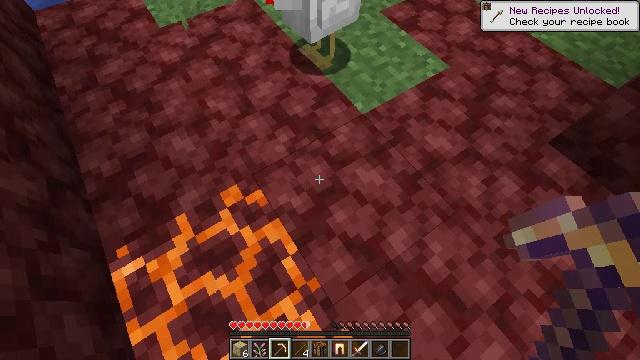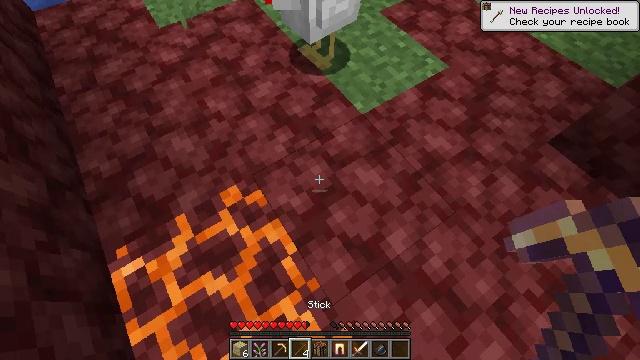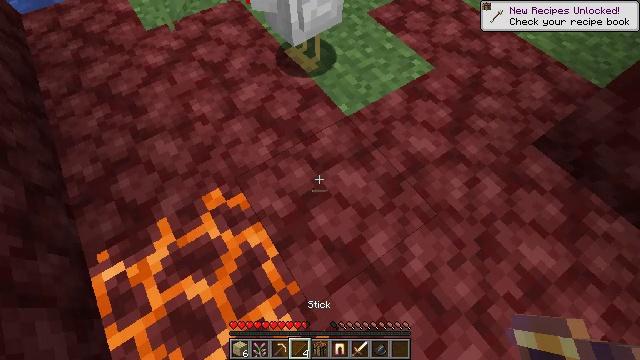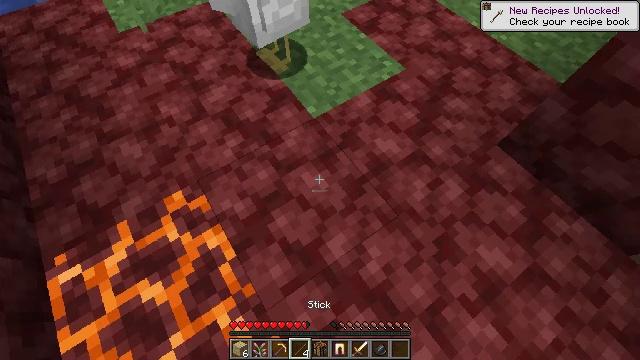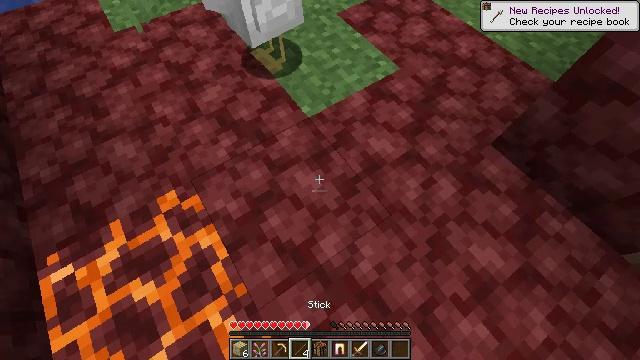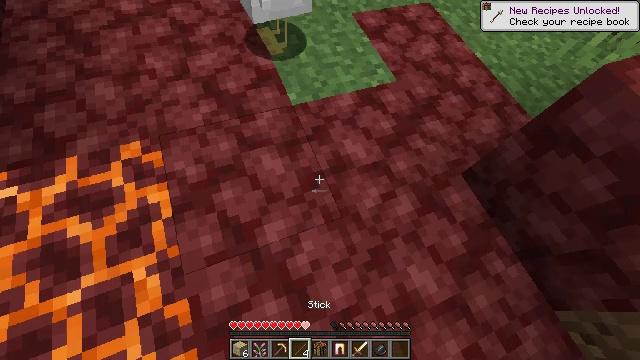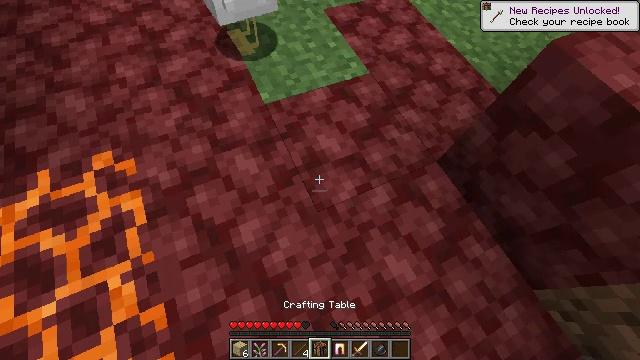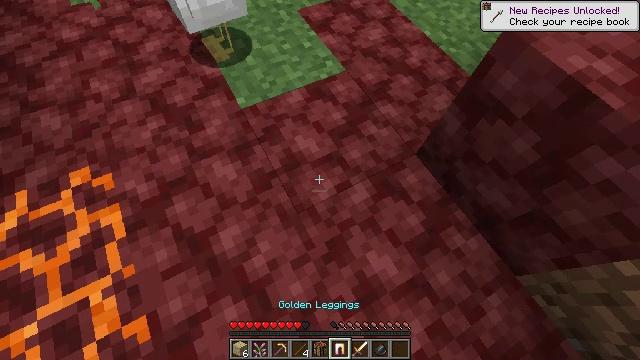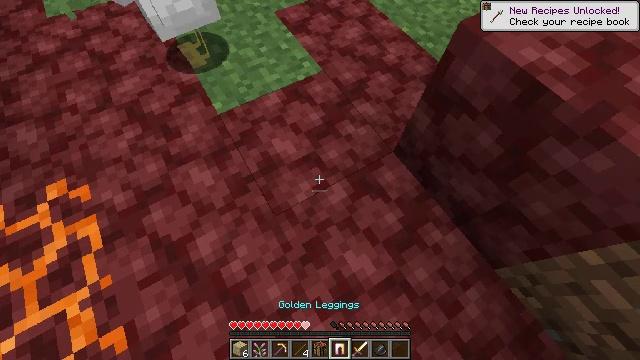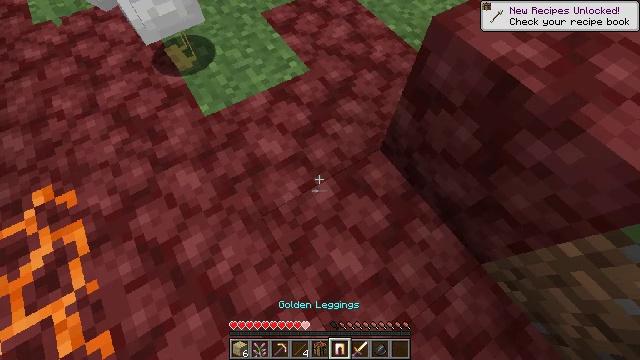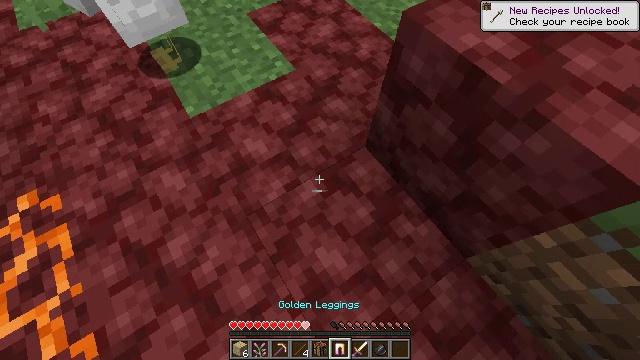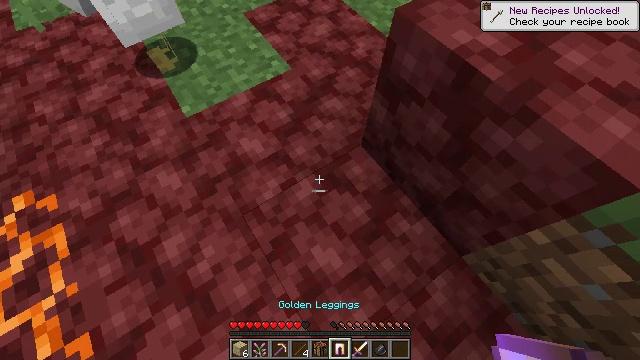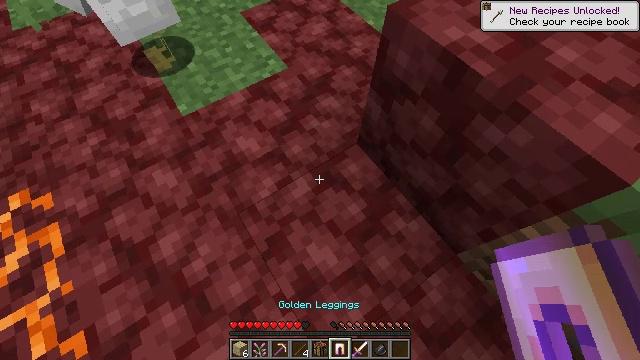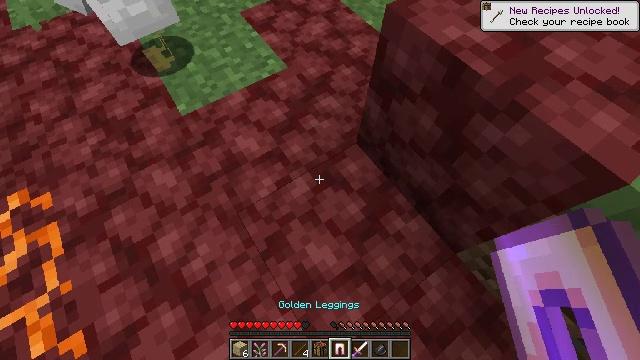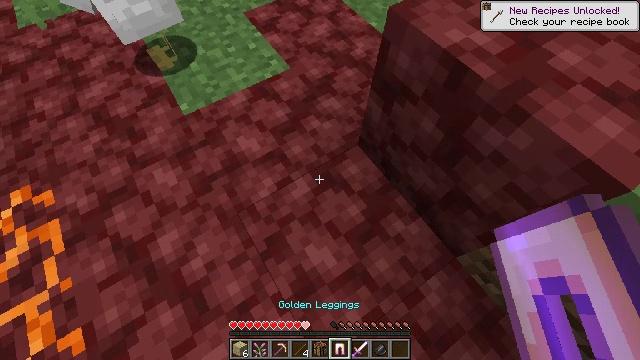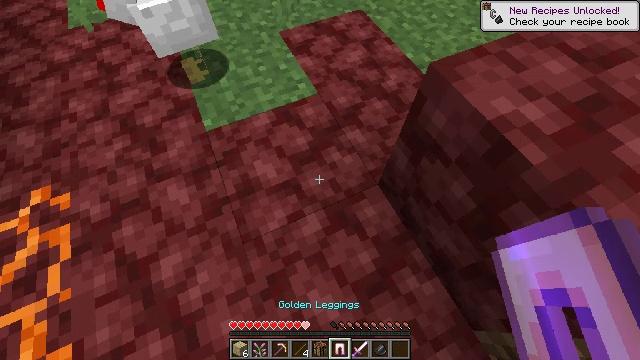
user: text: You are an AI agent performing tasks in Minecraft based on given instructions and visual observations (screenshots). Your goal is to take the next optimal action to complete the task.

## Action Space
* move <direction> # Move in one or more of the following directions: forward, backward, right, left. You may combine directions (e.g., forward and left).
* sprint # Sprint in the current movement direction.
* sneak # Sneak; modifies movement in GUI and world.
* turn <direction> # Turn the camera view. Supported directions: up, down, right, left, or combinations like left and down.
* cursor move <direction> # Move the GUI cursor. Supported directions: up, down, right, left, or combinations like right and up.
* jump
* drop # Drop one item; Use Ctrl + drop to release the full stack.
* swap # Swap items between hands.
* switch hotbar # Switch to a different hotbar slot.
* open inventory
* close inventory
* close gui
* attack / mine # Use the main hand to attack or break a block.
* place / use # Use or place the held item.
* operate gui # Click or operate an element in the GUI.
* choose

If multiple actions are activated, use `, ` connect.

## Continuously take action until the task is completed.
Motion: motion action
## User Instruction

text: Combat the chicken.
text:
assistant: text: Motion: move right
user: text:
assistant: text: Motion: move right
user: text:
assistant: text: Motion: move right
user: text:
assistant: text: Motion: move right
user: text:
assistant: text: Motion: move right
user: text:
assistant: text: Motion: move right
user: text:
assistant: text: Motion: move right
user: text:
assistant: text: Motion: move right
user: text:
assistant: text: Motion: no_op
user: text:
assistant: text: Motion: no_op
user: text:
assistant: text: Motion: no_op
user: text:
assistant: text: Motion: no_op
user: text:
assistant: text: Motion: no_op
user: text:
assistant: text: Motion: move forward
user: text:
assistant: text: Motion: move forward, turn left and up
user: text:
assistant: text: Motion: move forward, turn left and up
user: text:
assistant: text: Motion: move forward, turn left
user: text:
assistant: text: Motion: move forward
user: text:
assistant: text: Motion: move forward
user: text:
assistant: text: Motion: move forward
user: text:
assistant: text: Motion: turn left
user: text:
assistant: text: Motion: turn left
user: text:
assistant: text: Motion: turn left
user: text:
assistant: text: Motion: turn left
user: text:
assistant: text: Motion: turn left
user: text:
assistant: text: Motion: turn left
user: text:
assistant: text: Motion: turn left
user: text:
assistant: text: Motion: move forward, turn left
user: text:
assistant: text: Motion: move forward, turn left
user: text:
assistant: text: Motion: move forward